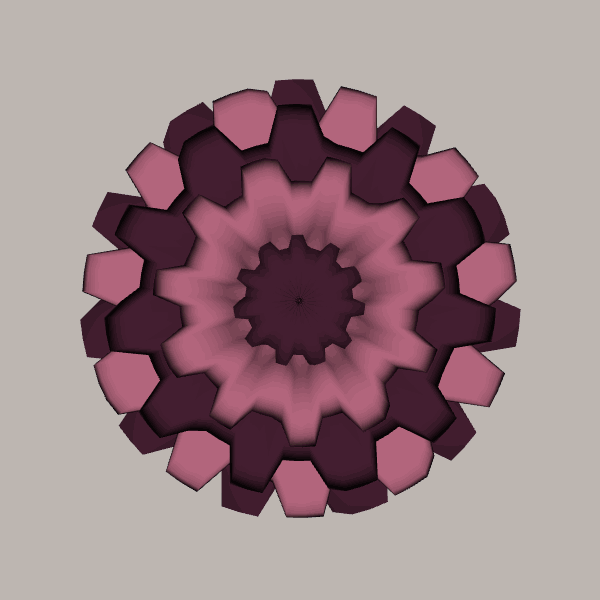
Background: light